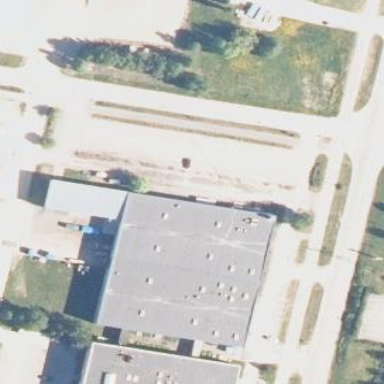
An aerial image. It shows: Industrial building.